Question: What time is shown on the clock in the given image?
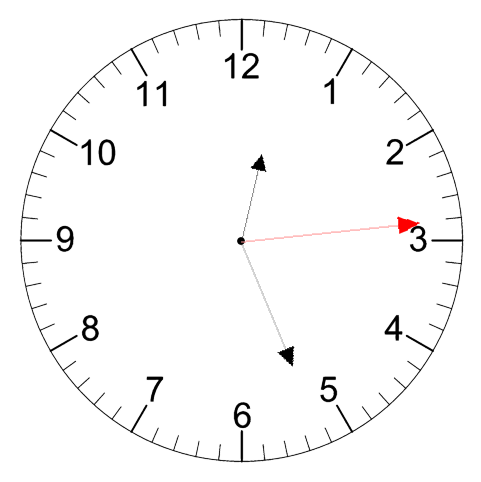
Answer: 12:26:14